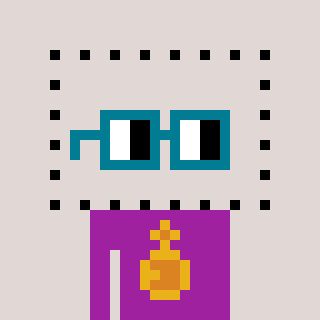
a pixel art character with square dark green glasses, a void-shaped head and a magenta-colored body on a warm background